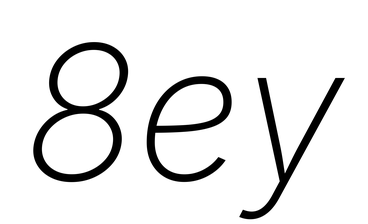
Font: Inter-Italic_ExtraLight_Italic